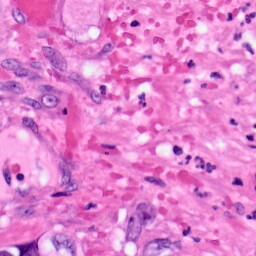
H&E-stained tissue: Pancreatic